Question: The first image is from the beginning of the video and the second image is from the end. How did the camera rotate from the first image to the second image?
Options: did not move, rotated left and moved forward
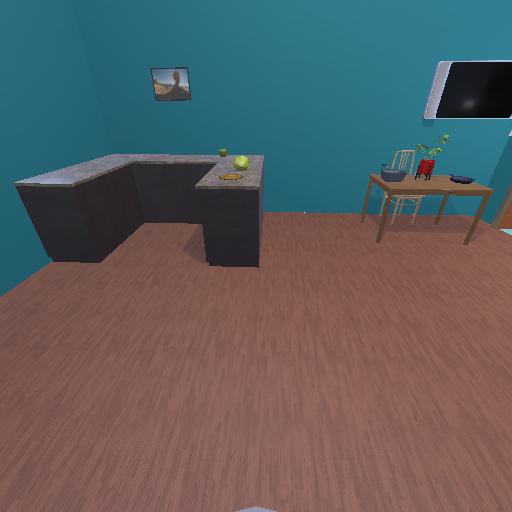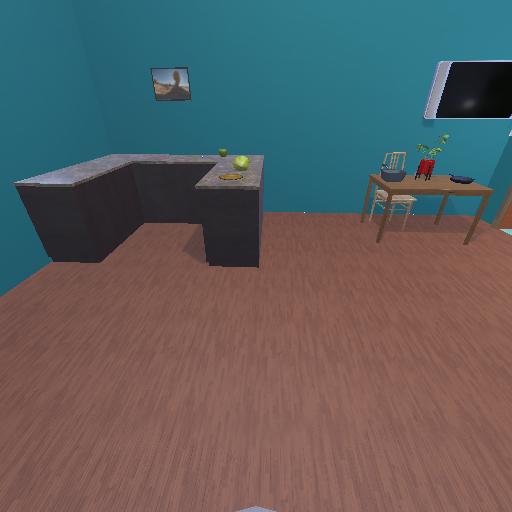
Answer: did not move